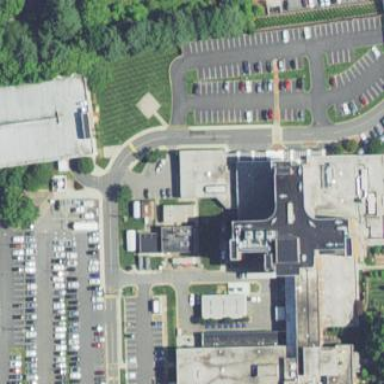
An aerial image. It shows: Hospital providing healthcare services.